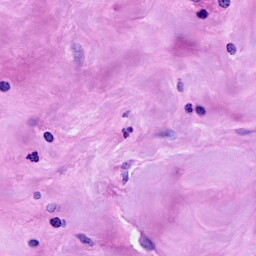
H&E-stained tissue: Breast